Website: walmart
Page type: account-selection
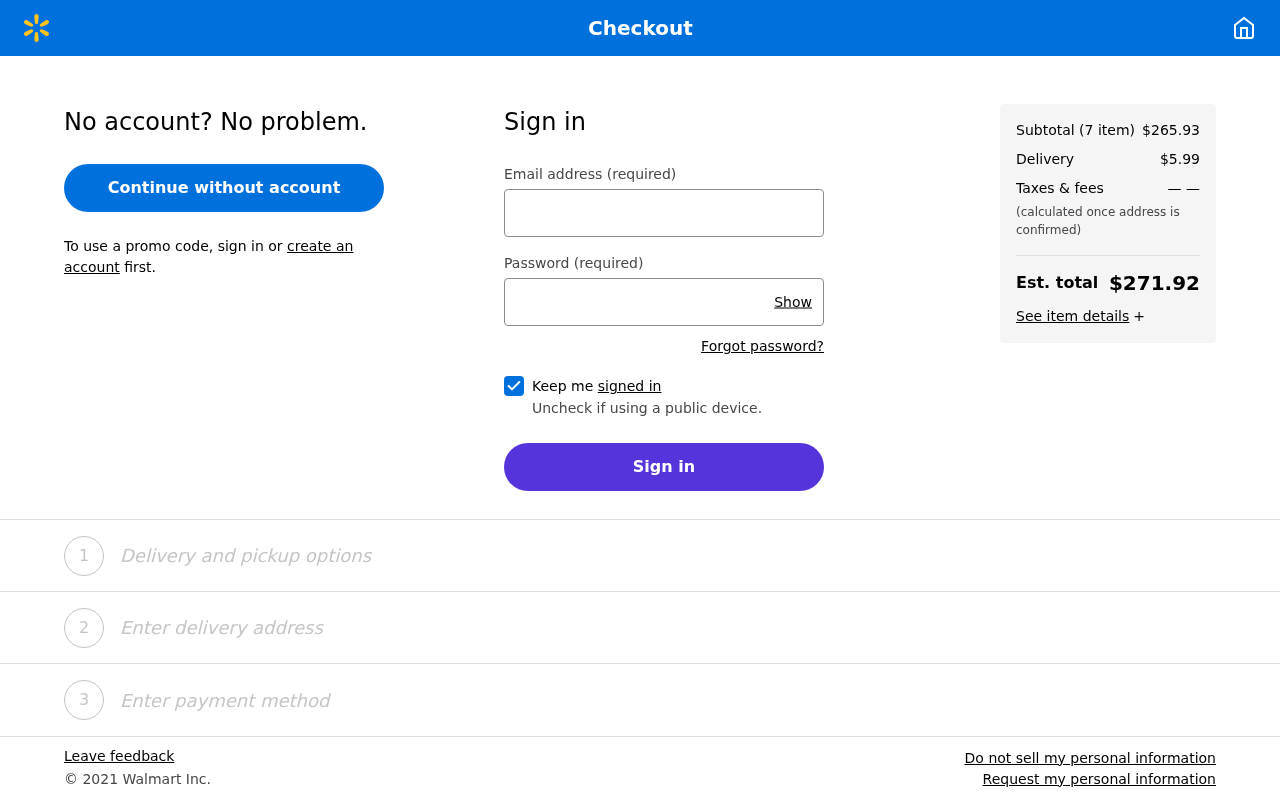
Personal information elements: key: PII_EMAIL
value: olivia.watkins@yahoo.com
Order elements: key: ORDER_NUM_ITEMS
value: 7
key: ORDER_SUBTOTAL
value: $265.93
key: ORDER_SHIPPING_COST
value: $5.99
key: ORDER_TOTAL
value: $271.92